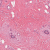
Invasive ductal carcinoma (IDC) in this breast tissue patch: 1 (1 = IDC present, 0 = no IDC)